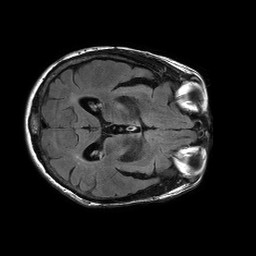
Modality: FLAIR
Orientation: axial
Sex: female
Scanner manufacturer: philips
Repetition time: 11 s
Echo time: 0.125 s